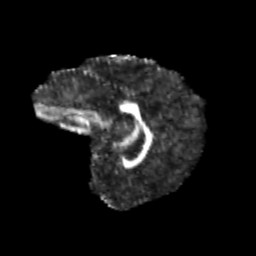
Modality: FA
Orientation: sagittal
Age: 12
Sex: male
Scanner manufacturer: siemens
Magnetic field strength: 3 T
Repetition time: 3.8 s
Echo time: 0.07 s